Question: I try to use WMS to dispaly raster map in geotiff format on web. I want to classify the raster file. how can I do this? I use mapserver for windows. The following is my .map file.
what I get through this is
'''
MAP
NAME PM10
IMAGECOLOR 255 255 255
SIZE 600 800
IMAGETYPE PNG24 ## use AGG to for anti-aliassing
OUTPUTFORMAT
NAME 'AGG'
DRIVER AGG/PNG
MIMETYPE "image/png"
IMAGEMODE RGB
EXTENSION "png"
END # outputformat
PROJECTION
"init=epsg:3035" #latlon on etrs 1989 laea
END
EXTENT <PHONE> <PHONE> <PHONE> <PHONE> # meters extents of region2
WEB
IMAGEPATH "c:/tmp/ms_tmp/"
IMAGEURL "/ms_tmp/"
METADATA
"ows_enable_request" "*"
"map" "C:/ms4w/apps/airpollution/config.map"
"ows_schemas_location" "http://schemas.opengeospatial.net"
"ows_title" "Sample WMS"
"ows_enable_request" "*"
"ows_onlineresource" "http://localhost:7070/cgi-bin/mapserv.exe? map=C:/ms4w/apps/airpollution/config.map&"
"ows_srs" "EPSG:3035 " #latlon
"wms_feature_info_mime_type" "text/plain"
"wms_feature_info_mime_type" "text/html"
"wms_server_version" "1.1.1"
"wms_formatlist" "image/png,image/gif,image/jpeg, image/geotiff"
"wms_format" "image/geotiff"
END #metadata
END #web
LAYER
NAME "pm10"
DATA "pm10.tif"
TYPE RASTER
STATUS ON
METADATA
"ows_title" "pollution"
END #metadata
PROJECTION
"init=epsg:3035"
END #projection
CLASSITEM "[pixel]"
# class using simple string comparison, equivelent to ([pixel] = 0)
CLASS
EXPRESSION "0"
STYLE
COLOR 20 20 20
END
END
# class using an EXPRESSION using only [pixel].
CLASS
EXPRESSION ([pixel] >= 0AND [pixel] < 7)
STYLE
COLOR 255 0 0
END
CLASS
EXPRESSION ([pixel] >= 7AND [pixel] < 20)
STYLE
COLOR 0 255 0
END
END
CLASS
EXPRESSION ([pixel] >= 7AND [pixel] < 50)
STYLE
COLOR 0 0 255
END
END
END #layer pm10
END #map
'''
and what I get as a responce is this image
it seems that it only reads line 3
'''
IMAGECOLOR 255 255 255
'''
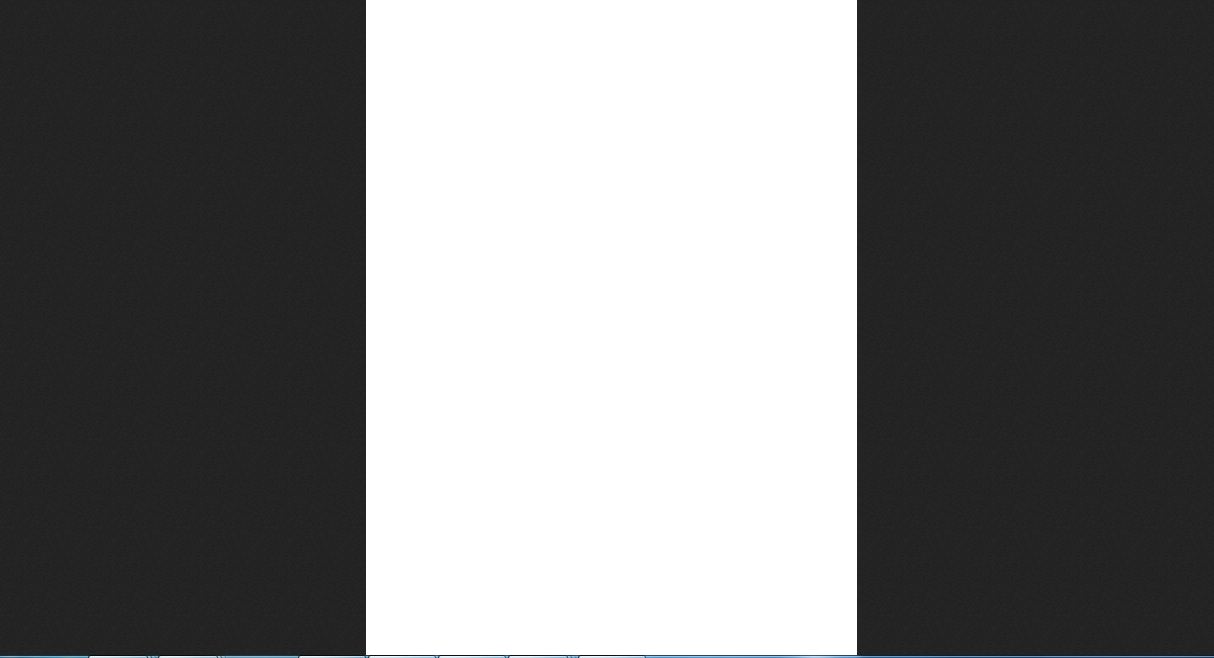
Answer: I don't know map server very well, but I know that you can style Rasters from a WMS using SLD (Styled Layer Descriptor), which is simply a xml file that you can pass in a WMS request according to OGC standards.
In other words: You can specify the classification in a XML schema. Following is an example of a simple SLD that styles everything in a raster black except white pixels, which are styled opaque.
'''
<?xml version="1.0" encoding="ISO-8859-1"?>
<StyledLayerDescriptor version="1.0.0" xmlns="http://www.opengis.net/sld" xmlns:ogc="http://www.opengis.net/ogc" xmlns:xlink="http://www.w3.org/1999/xlink" xmlns:xsi="http://www.w3.org/2001/XMLSchema-instance" xsi:schemaLocation="http://www.opengis.net/sld http://schemas.opengis.net/sld/1.0.0/StyledLayerDescriptor.xsd">
<NamedLayer>
<Name>undefined</Name>
<UserStyle>
<Name>rasterr</Name>
<Title>Rasterr</Title>
<Abstract>A simple raaster style</Abstract>
<FeatureTypeStyle>
<FeatureTypeName>Feature</FeatureTypeName>
<Rule>
<RasterSymbolizer>
<Opacity>1.0</Opacity>
<ColorMap>
<ColorMapEntry color="#ffffff" quantity="0" opacity="0.0" />
<ColorMapEntry color="#000000" quantity="1" />
<ColorMapEntry color="#000000" quantity="2" />
<ColorMapEntry color="#000000" quantity="3" />
<ColorMapEntry color="#000000" quantity="4" />
<ColorMapEntry color="#000000" quantity="5" />
<ColorMapEntry color="#000000" quantity="6" />
<ColorMapEntry color="#000000" quantity="7" />
<ColorMapEntry color="#000000" quantity="8" />
<ColorMapEntry color="#000000" quantity="9" />
<ColorMapEntry color="#000000" quantity="10" />
</ColorMap>
</RasterSymbolizer>
</Rule>
</FeatureTypeStyle>
</UserStyle>
</NamedLayer>
</StyledLayerDescriptor>
'''
Pass the SLD like this:
'''
http://demo.mapserver.org/cgi-bin/wms?SERVICE=wms&VERSION=1.1.1&REQUEST=GetMap&LAYERS=country_bounds&SLD=http://demo.mapserver.org/ogc-demos/map/sld/sld_line_simple.xml
'''
Read more here:
<URL> - This is for mapserver, use the RasterSymbolizer and a ColorMap to do your classification. On that page it is also described how the colormap works.
<URL>
<URL>